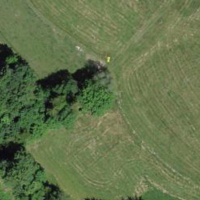
EUNIS habitat code: 52
Species observed at this site:
Corylus avellana